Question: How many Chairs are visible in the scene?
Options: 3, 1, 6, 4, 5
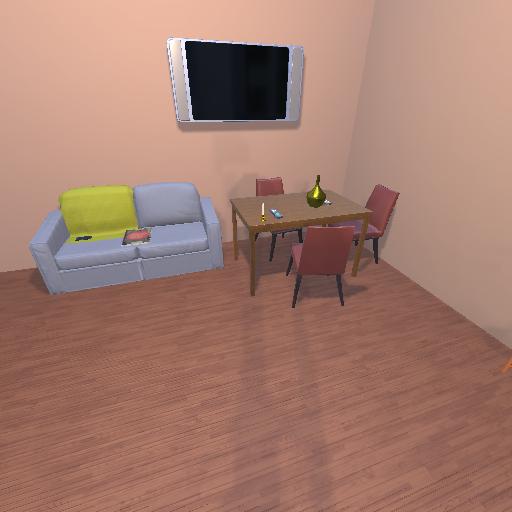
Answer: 3